Question: I am using 'weifenLuo' docking in windows form c#. In this opening image in 1 tab and on button click showing its information and operating functions in another tab. But if I click on that button again(from 1st tab), then it open another tab with same information means duplicate tab.
I dont want to open same tab again, on 2nd button click just want to focus old tab.

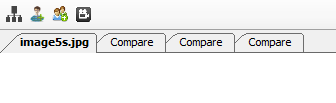
Answer: We use something similar to
'''
private IDockContent FindDocument(string text)
{
foreach (IDockContent content in dockPanel1.Contents)
{
if (content.DockHandler.TabText == text)
return content;
}
return null;
}
'''
And check would go something like
'''
if (FindDocument(name) == null)
{
dockContent.Name = name;
dockContent.TabText = name;
dockContent.Text = name;
dockContent.ShowHint = DockState.Document;
dockContent.Show(dockPanel1);
}
'''
Hope this helps